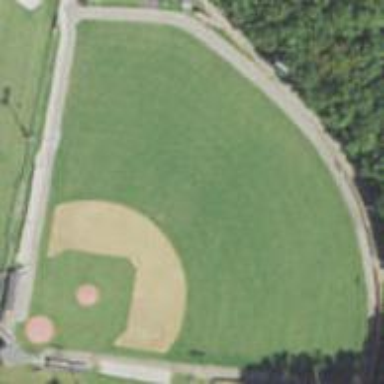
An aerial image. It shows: Baseball pitch for leisure and sports activities.